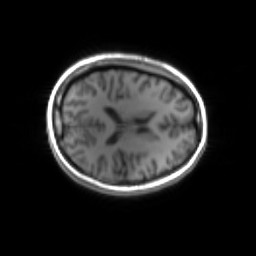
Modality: inplaneT1
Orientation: axial
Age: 24
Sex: female
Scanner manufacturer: siemens
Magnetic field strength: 3 T
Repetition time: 1.2 s
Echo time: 0.00251 s